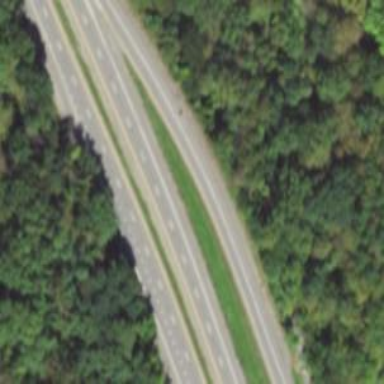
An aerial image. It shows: Asphalt road classified as primary highway with expressway characteristics.